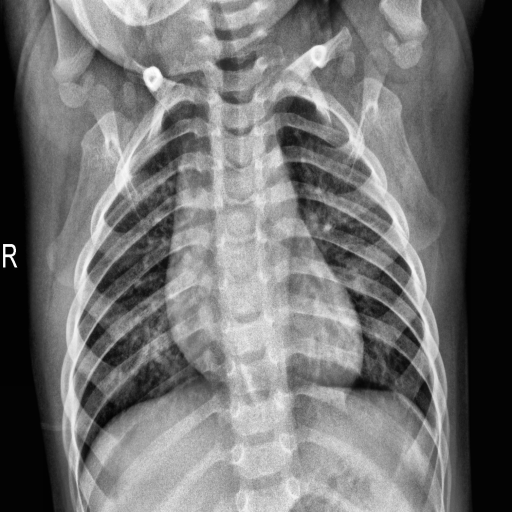
Finding: NORMAL